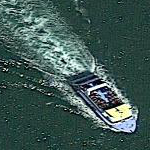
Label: civil